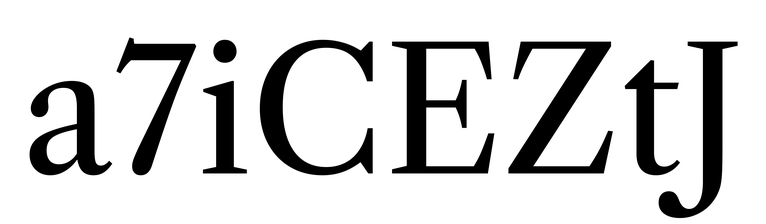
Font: LibreCaslonText_Regular